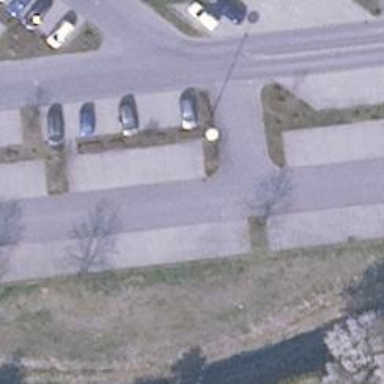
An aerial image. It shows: Parking aisle designated as service road.